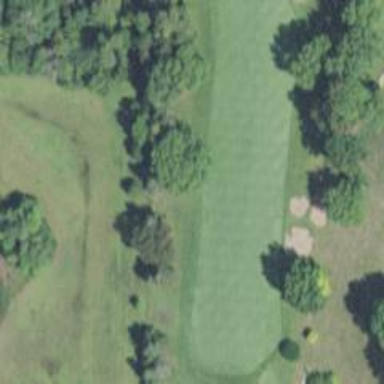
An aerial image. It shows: View of golf hole.